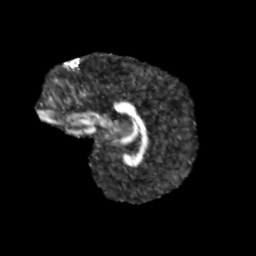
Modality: FA
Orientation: sagittal
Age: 10
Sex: male
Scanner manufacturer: siemens
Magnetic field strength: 3 T
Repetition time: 3.8 s
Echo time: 0.07 s